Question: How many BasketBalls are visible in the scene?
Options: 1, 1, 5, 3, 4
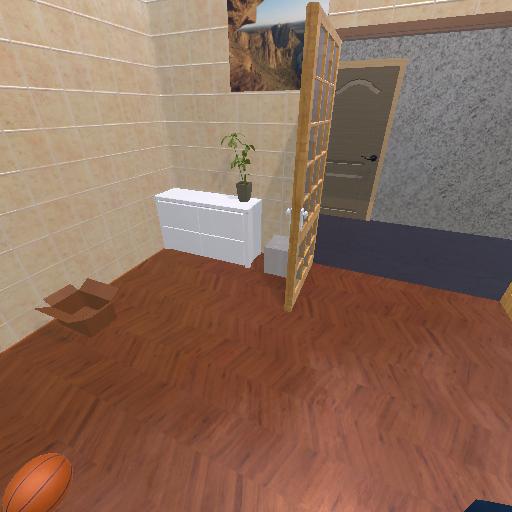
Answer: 1